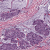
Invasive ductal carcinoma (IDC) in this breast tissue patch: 1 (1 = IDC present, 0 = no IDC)